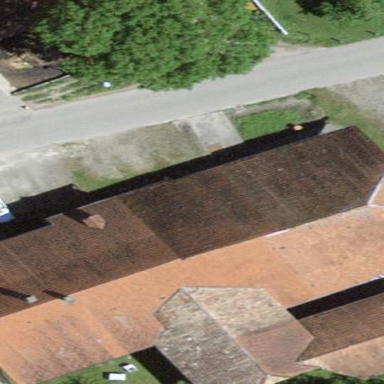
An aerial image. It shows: Farm building.